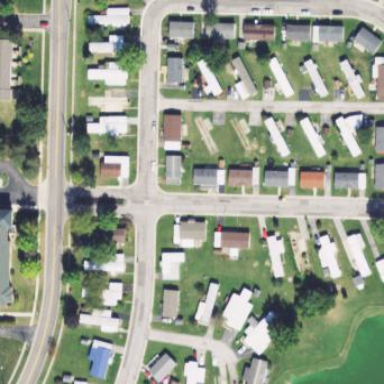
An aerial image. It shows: Residential area known as trailer park.